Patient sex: F
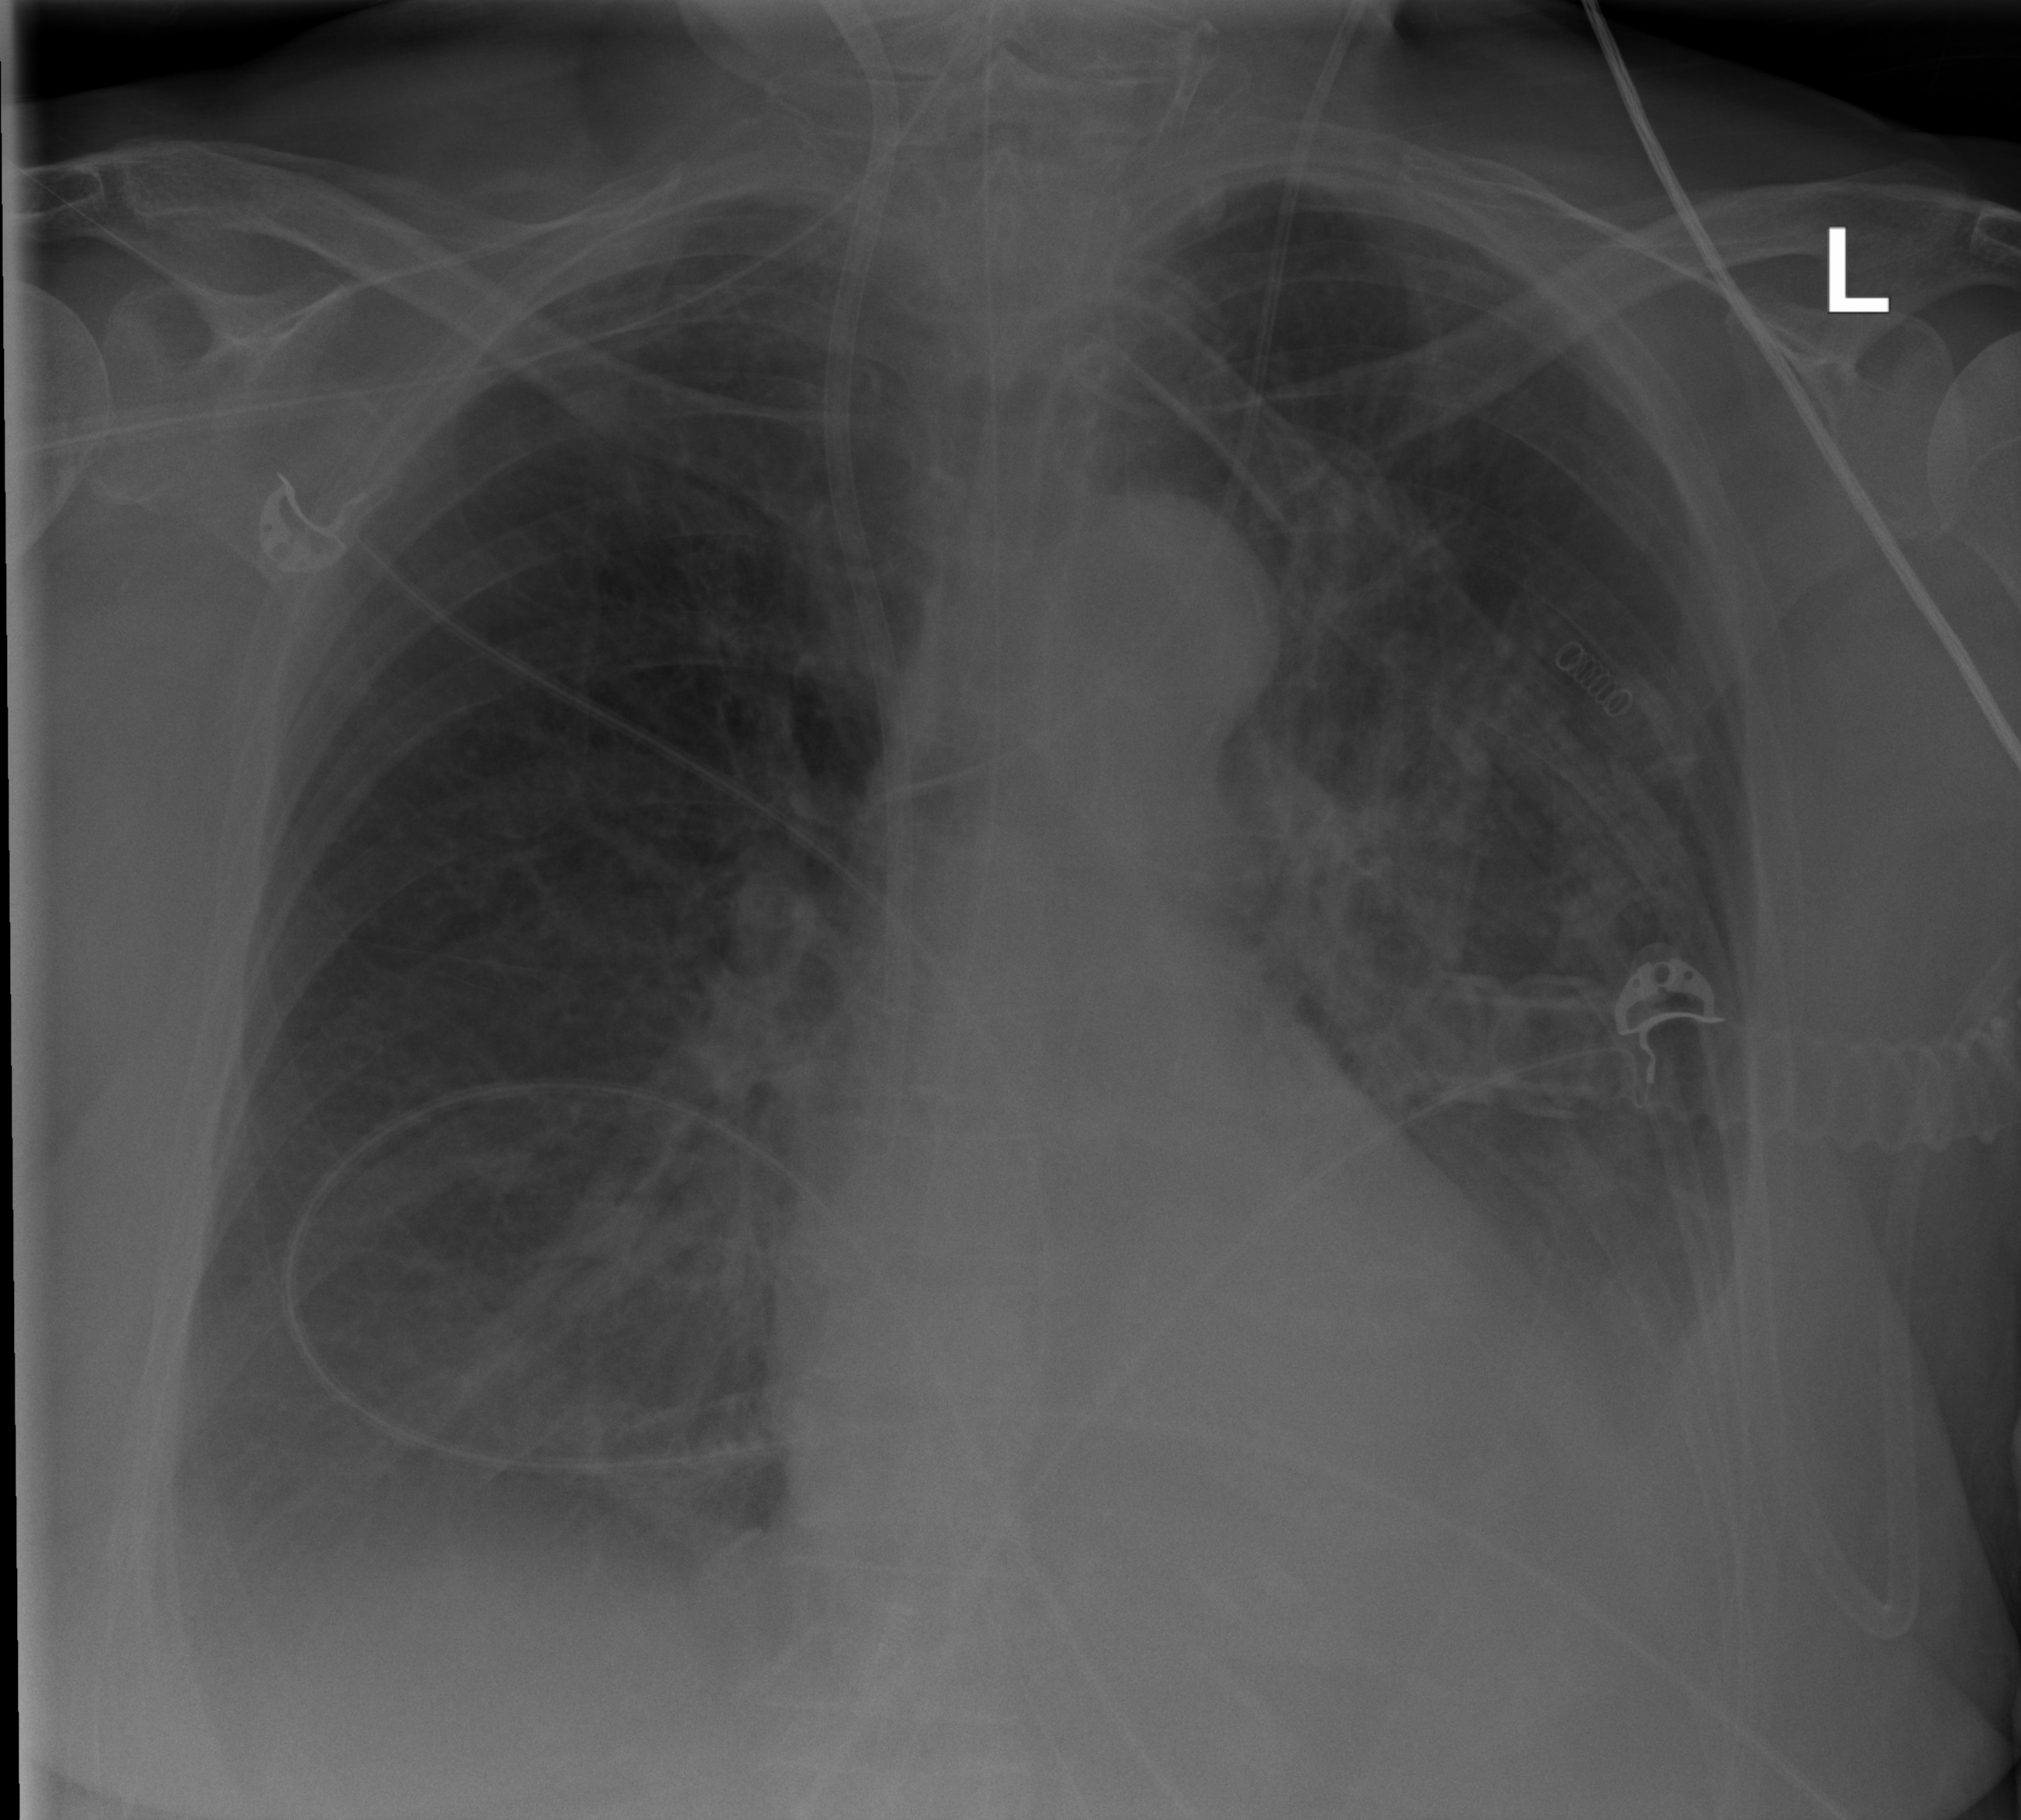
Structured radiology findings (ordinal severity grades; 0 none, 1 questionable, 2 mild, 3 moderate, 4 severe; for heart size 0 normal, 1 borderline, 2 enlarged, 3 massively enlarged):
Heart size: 0
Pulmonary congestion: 0
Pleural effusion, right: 2
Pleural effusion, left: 3
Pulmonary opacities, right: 0
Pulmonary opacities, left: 0
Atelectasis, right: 2
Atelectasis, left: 2